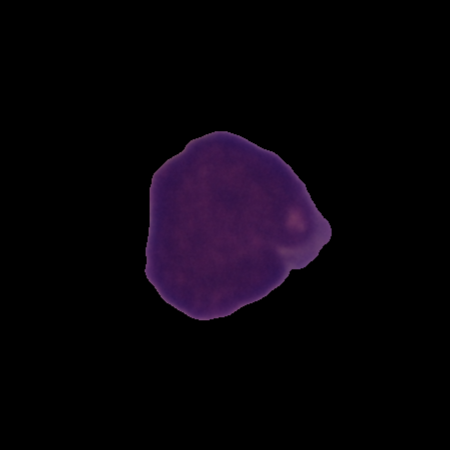
Label: cancer